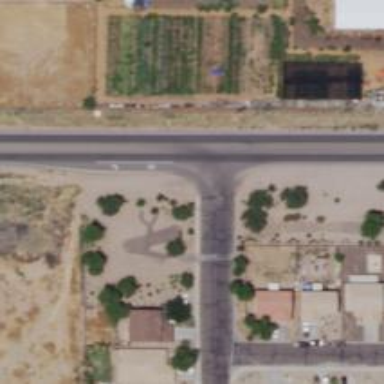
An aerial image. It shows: Road with stop sign.